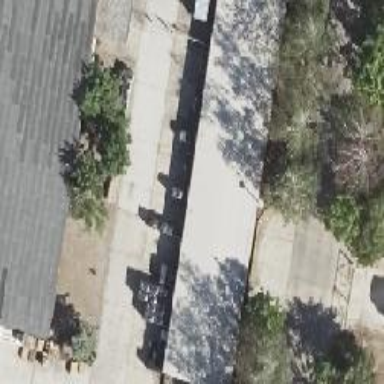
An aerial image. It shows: Shed building.